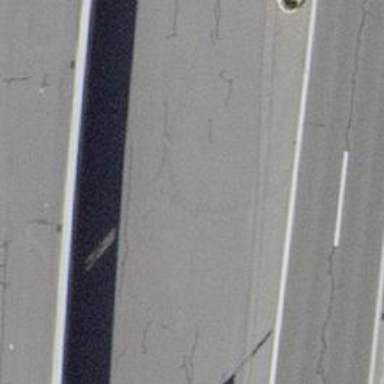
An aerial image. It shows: Service road that includes bridge.